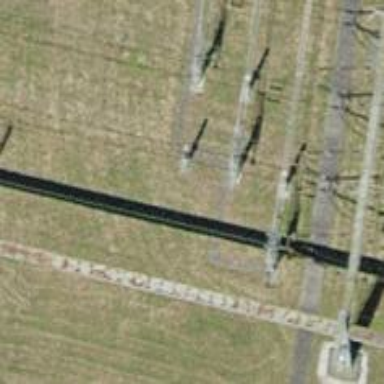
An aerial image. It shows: Busbar power line with 3 cables.